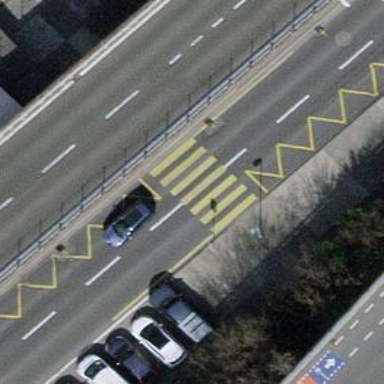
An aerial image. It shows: Zebra crossing on the road.